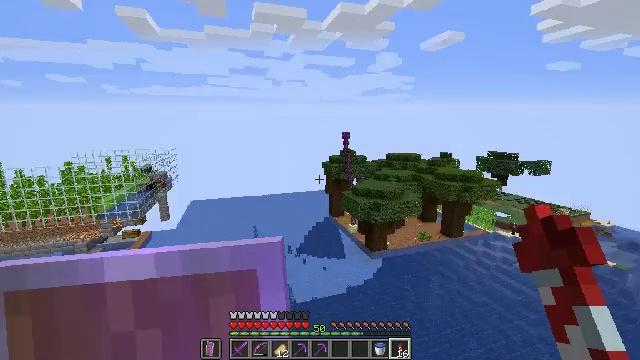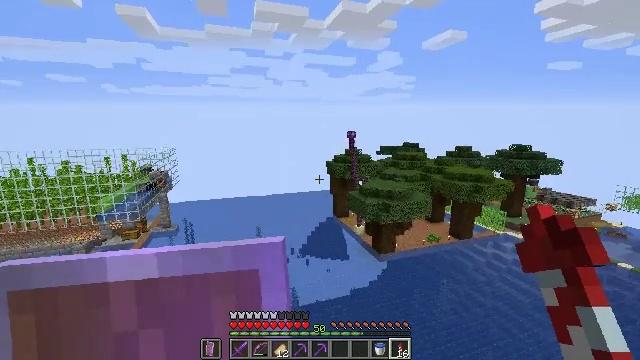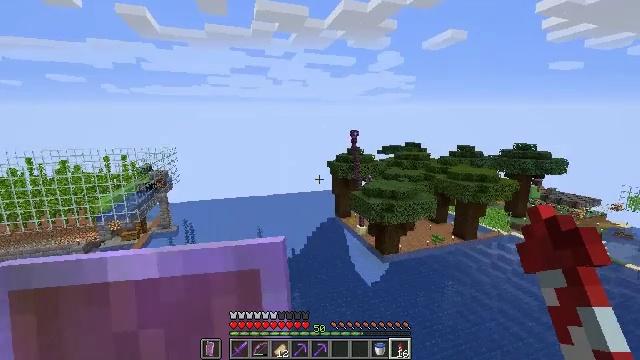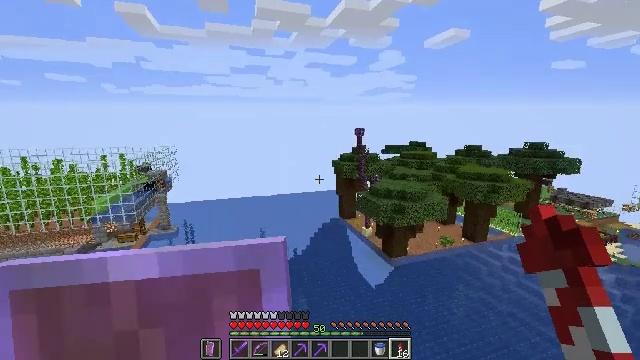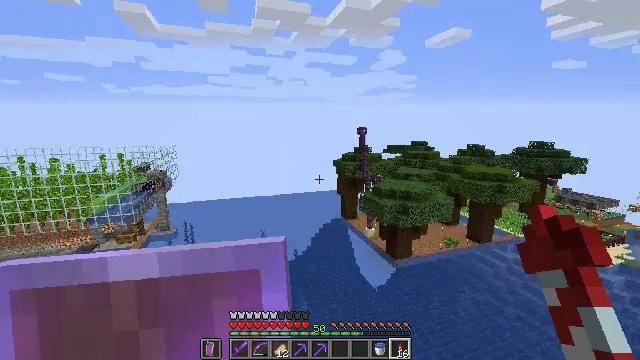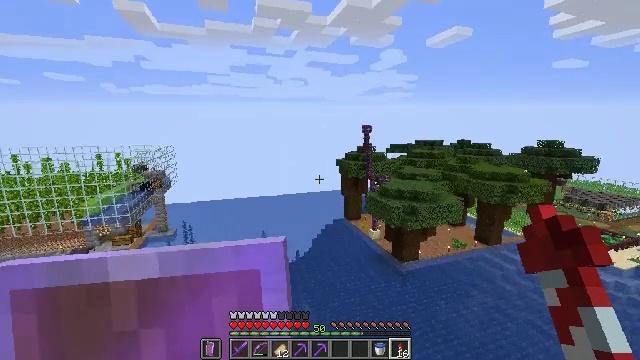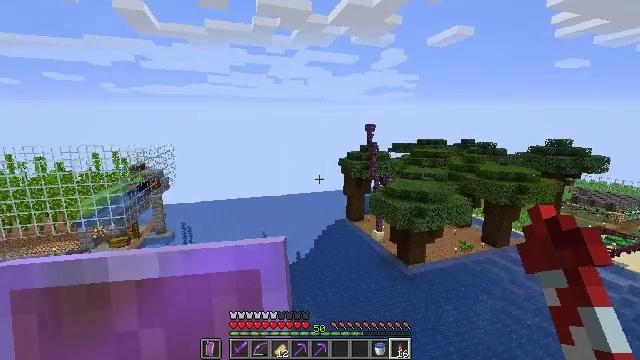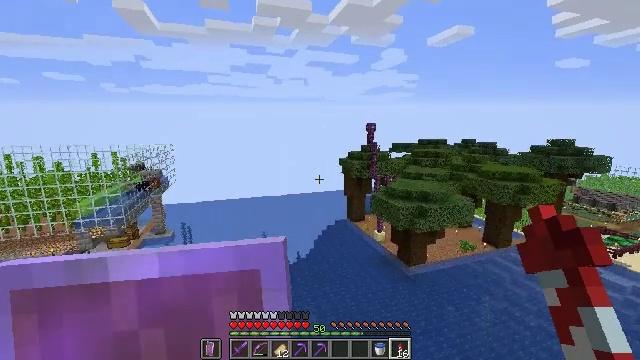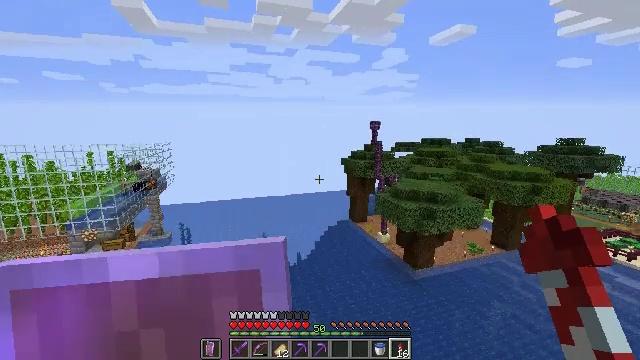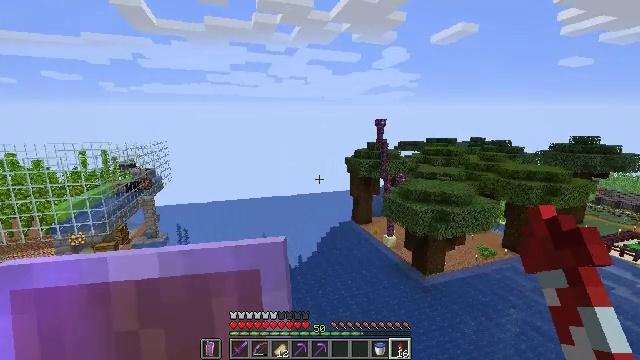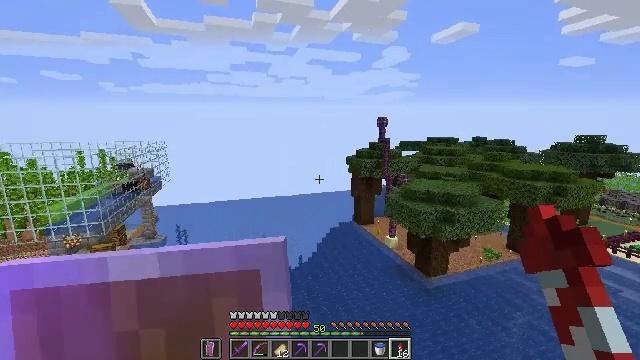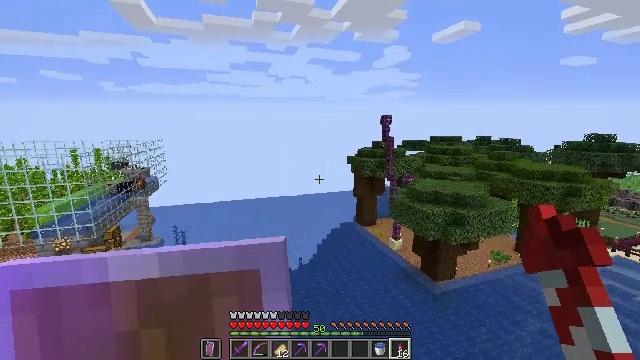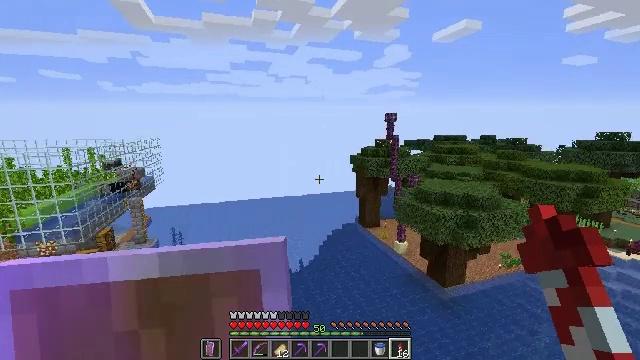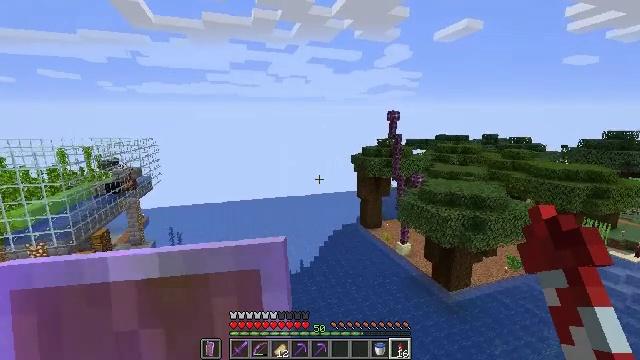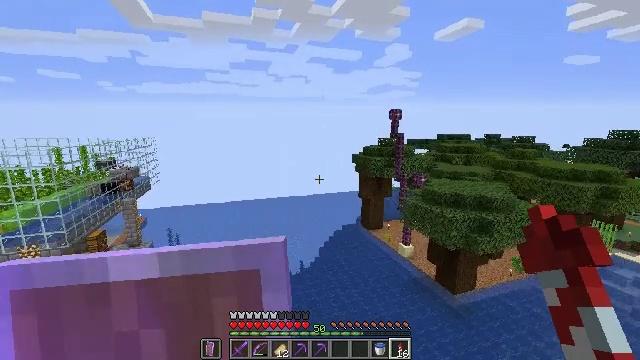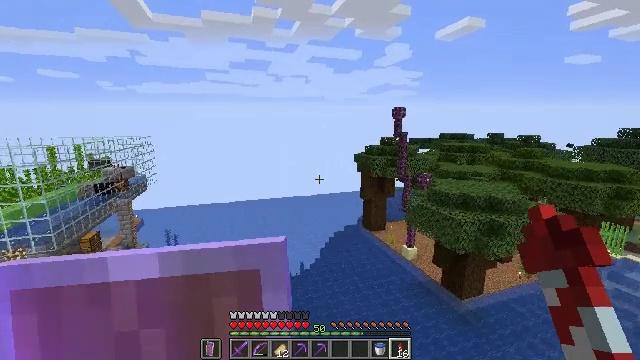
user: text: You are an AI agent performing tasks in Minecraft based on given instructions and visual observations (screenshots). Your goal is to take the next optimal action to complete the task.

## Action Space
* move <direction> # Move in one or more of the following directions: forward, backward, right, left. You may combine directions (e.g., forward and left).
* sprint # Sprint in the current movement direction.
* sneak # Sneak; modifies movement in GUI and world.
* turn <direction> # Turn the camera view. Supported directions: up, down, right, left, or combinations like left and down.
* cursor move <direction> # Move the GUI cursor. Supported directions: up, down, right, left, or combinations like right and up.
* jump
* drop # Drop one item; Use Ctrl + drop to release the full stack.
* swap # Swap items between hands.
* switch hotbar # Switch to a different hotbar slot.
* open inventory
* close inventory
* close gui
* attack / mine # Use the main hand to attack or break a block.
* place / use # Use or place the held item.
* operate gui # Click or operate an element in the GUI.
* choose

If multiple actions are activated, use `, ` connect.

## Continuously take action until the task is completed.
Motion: motion action
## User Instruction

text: Break the shulker box to collect it.
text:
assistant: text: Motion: no_op
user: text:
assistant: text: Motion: no_op
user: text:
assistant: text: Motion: no_op
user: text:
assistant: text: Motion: no_op
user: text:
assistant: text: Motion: no_op
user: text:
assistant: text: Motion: no_op
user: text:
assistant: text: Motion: no_op
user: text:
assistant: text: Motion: no_op
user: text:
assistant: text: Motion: no_op
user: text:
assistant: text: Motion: no_op
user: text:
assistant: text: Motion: no_op
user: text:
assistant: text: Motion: no_op
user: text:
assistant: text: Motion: no_op
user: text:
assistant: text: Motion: no_op
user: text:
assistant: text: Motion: no_op
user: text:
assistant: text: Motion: no_op
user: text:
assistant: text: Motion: no_op
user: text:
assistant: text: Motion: no_op
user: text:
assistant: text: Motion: turn left
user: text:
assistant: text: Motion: turn left
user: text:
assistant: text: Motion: turn left
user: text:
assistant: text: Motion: turn left
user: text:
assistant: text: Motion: turn left
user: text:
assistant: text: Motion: turn left and up
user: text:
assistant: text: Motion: turn left and down
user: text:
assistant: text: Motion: no_op
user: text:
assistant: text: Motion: no_op
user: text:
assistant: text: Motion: no_op
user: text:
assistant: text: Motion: no_op
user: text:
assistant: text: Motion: no_op